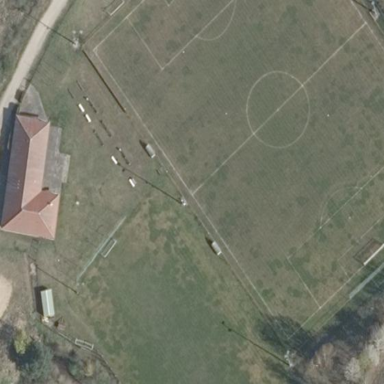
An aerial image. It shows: Sports centre in the leisure land.